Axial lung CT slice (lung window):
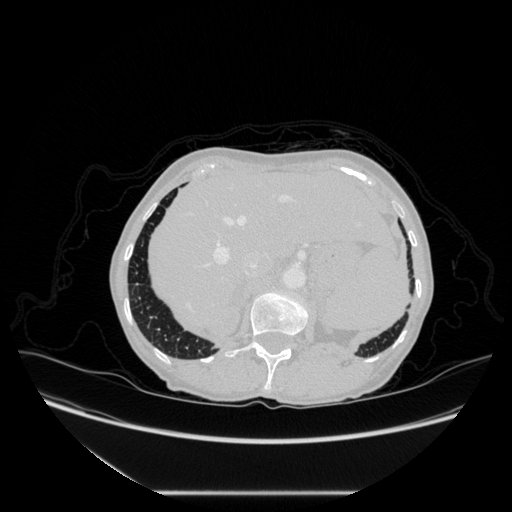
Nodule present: no